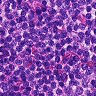
Metastatic tissue present: no